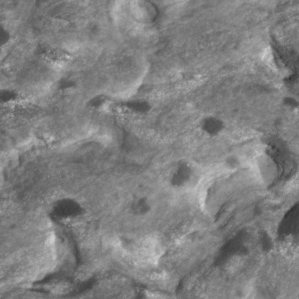
Label: non_frost